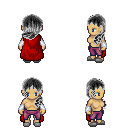
a pixel art fantasy rpg character, female body template, human, tanned skin, red cape, magenta pants, gray left-swept hairstyle, white cloth bracers, white slippers, four views (front, back, left, right), 2x2 character sprite sheet, small pixel art, hard edges, no anti-aliasing